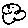
Label: cloud